Question: Here is the problem: the text view border is smaller than the cell size in the column that contains "Looooooong Teeeeext"

I use this background drawable
'''
<shape xmlns:android="http://schemas.android.com/apk/res/android" android:shape="rectangle" >
<solid android:color="#ffffff" />
<stroke android:width="1dip" android:color="#1e11d5"/>
</shape>
'''
and This layout for the table
'''
<LinearLayout android:id="@+id/ll_country"
android:layout_height="fill_parent" android:layout_width="fill_parent">
<ScrollView android:id="@+id/ScrollView11"
android:layout_width="fill_parent" android:layout_height="fill_parent"
android:fillViewport="true">
<HorizontalScrollView
android:layout_width="fill_parent" android:layout_height="fill_parent"
>
<LinearLayout
android:id="@+id/layout_table"
android:layout_width="fill_parent"
android:layout_height="wrap_content" android:layout_margin="5dip">
<!-- <TableLayout xmlns:android="http://schemas.android.com/apk/res/android"
android:layout_width="fill_parent" android:layout_height="fill_parent"
android:stretchColumns="0,1" android:id="@+id/country_table">
</TableLayout> -->
</LinearLayout>
</HorizontalScrollView>
</ScrollView>
</LinearLayout>
'''
this is the code that generates the table
'''
for (int current = 0; current < 100 ; current++) {
row = new TableRow(this);
TextView t;
for(int i =0 ; i < 20 ; i++){
t = new TextView(this);
t.setTextSize(20);
t.setText(" text "+i+" ");
t.setBackgroundDrawable(border);
if((i== 4) && (current == 5)){
t.setText(" looooooong teeeeext ");
}
//t.setWidth(20);
t.setTextColor(Color.BLACK);
row.addView(t,LinearLayout.LayoutParams.WRAP_CONTENT,LinearLayout.LayoutParams.WRAP_CONTENT);
t.setBackgroundDrawable(border);
}
table.addView(row, new TableLayout.LayoutParams(
LayoutParams.WRAP_CONTENT, LayoutParams.WRAP_CONTENT));
}
layout_table.addView(table, new TableLayout.LayoutParams(
LayoutParams.WRAP_CONTENT, LayoutParams.WRAP_CONTENT));
'''
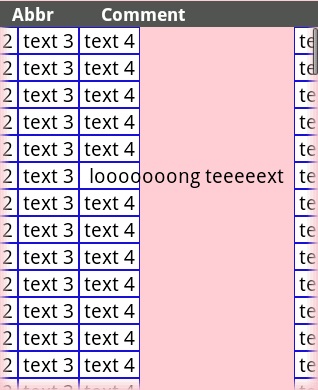
Answer: Can you also show how you are generating the 'border' drawable? I would suggest using
't.setBackgroundResource(R.drawable.border)'
instead of
't.setBackgroundDrawable(border)'
and see if this fixes the problem.